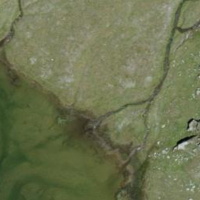
EUNIS habitat code: 26
Species observed at this site:
Marmota marmota
Saxifraga bryoides
Zygaena exulans
Parnassius phoebus
Juncus jacquinii
Anthus spinoletta
Achillea erba-rotta
Arnica montana
Fabriciana niobe
Agriades glandon
Phyteuma orbiculare
Dolycoris baccarum
Podisma pedestris
Erebia epiphron
Micranthes stellaris
Lysandra coridon
Erebia tyndarus
Issoria lathonia
Cupido minimus
Delichon urbicum